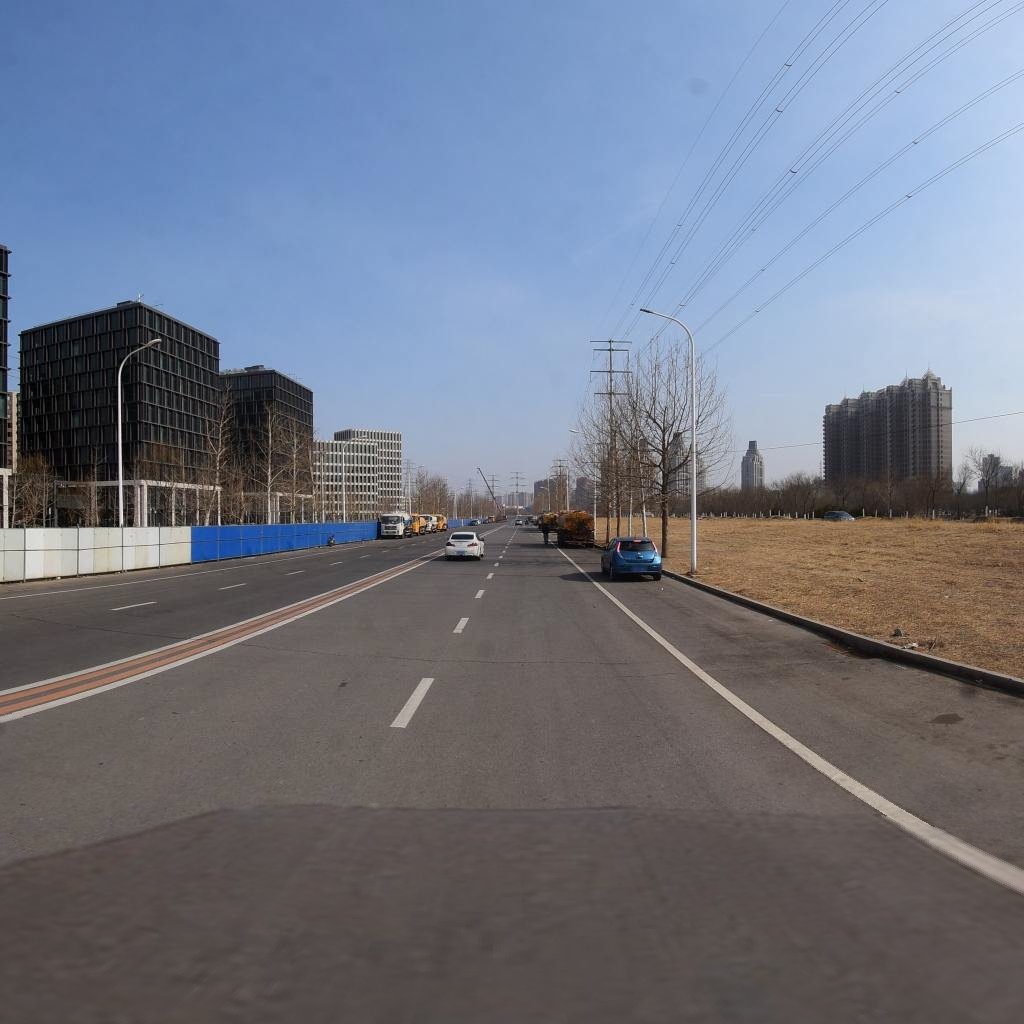
Region: Chaoyang
Road damage annotations: transverse crack, transverse crack